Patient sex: M
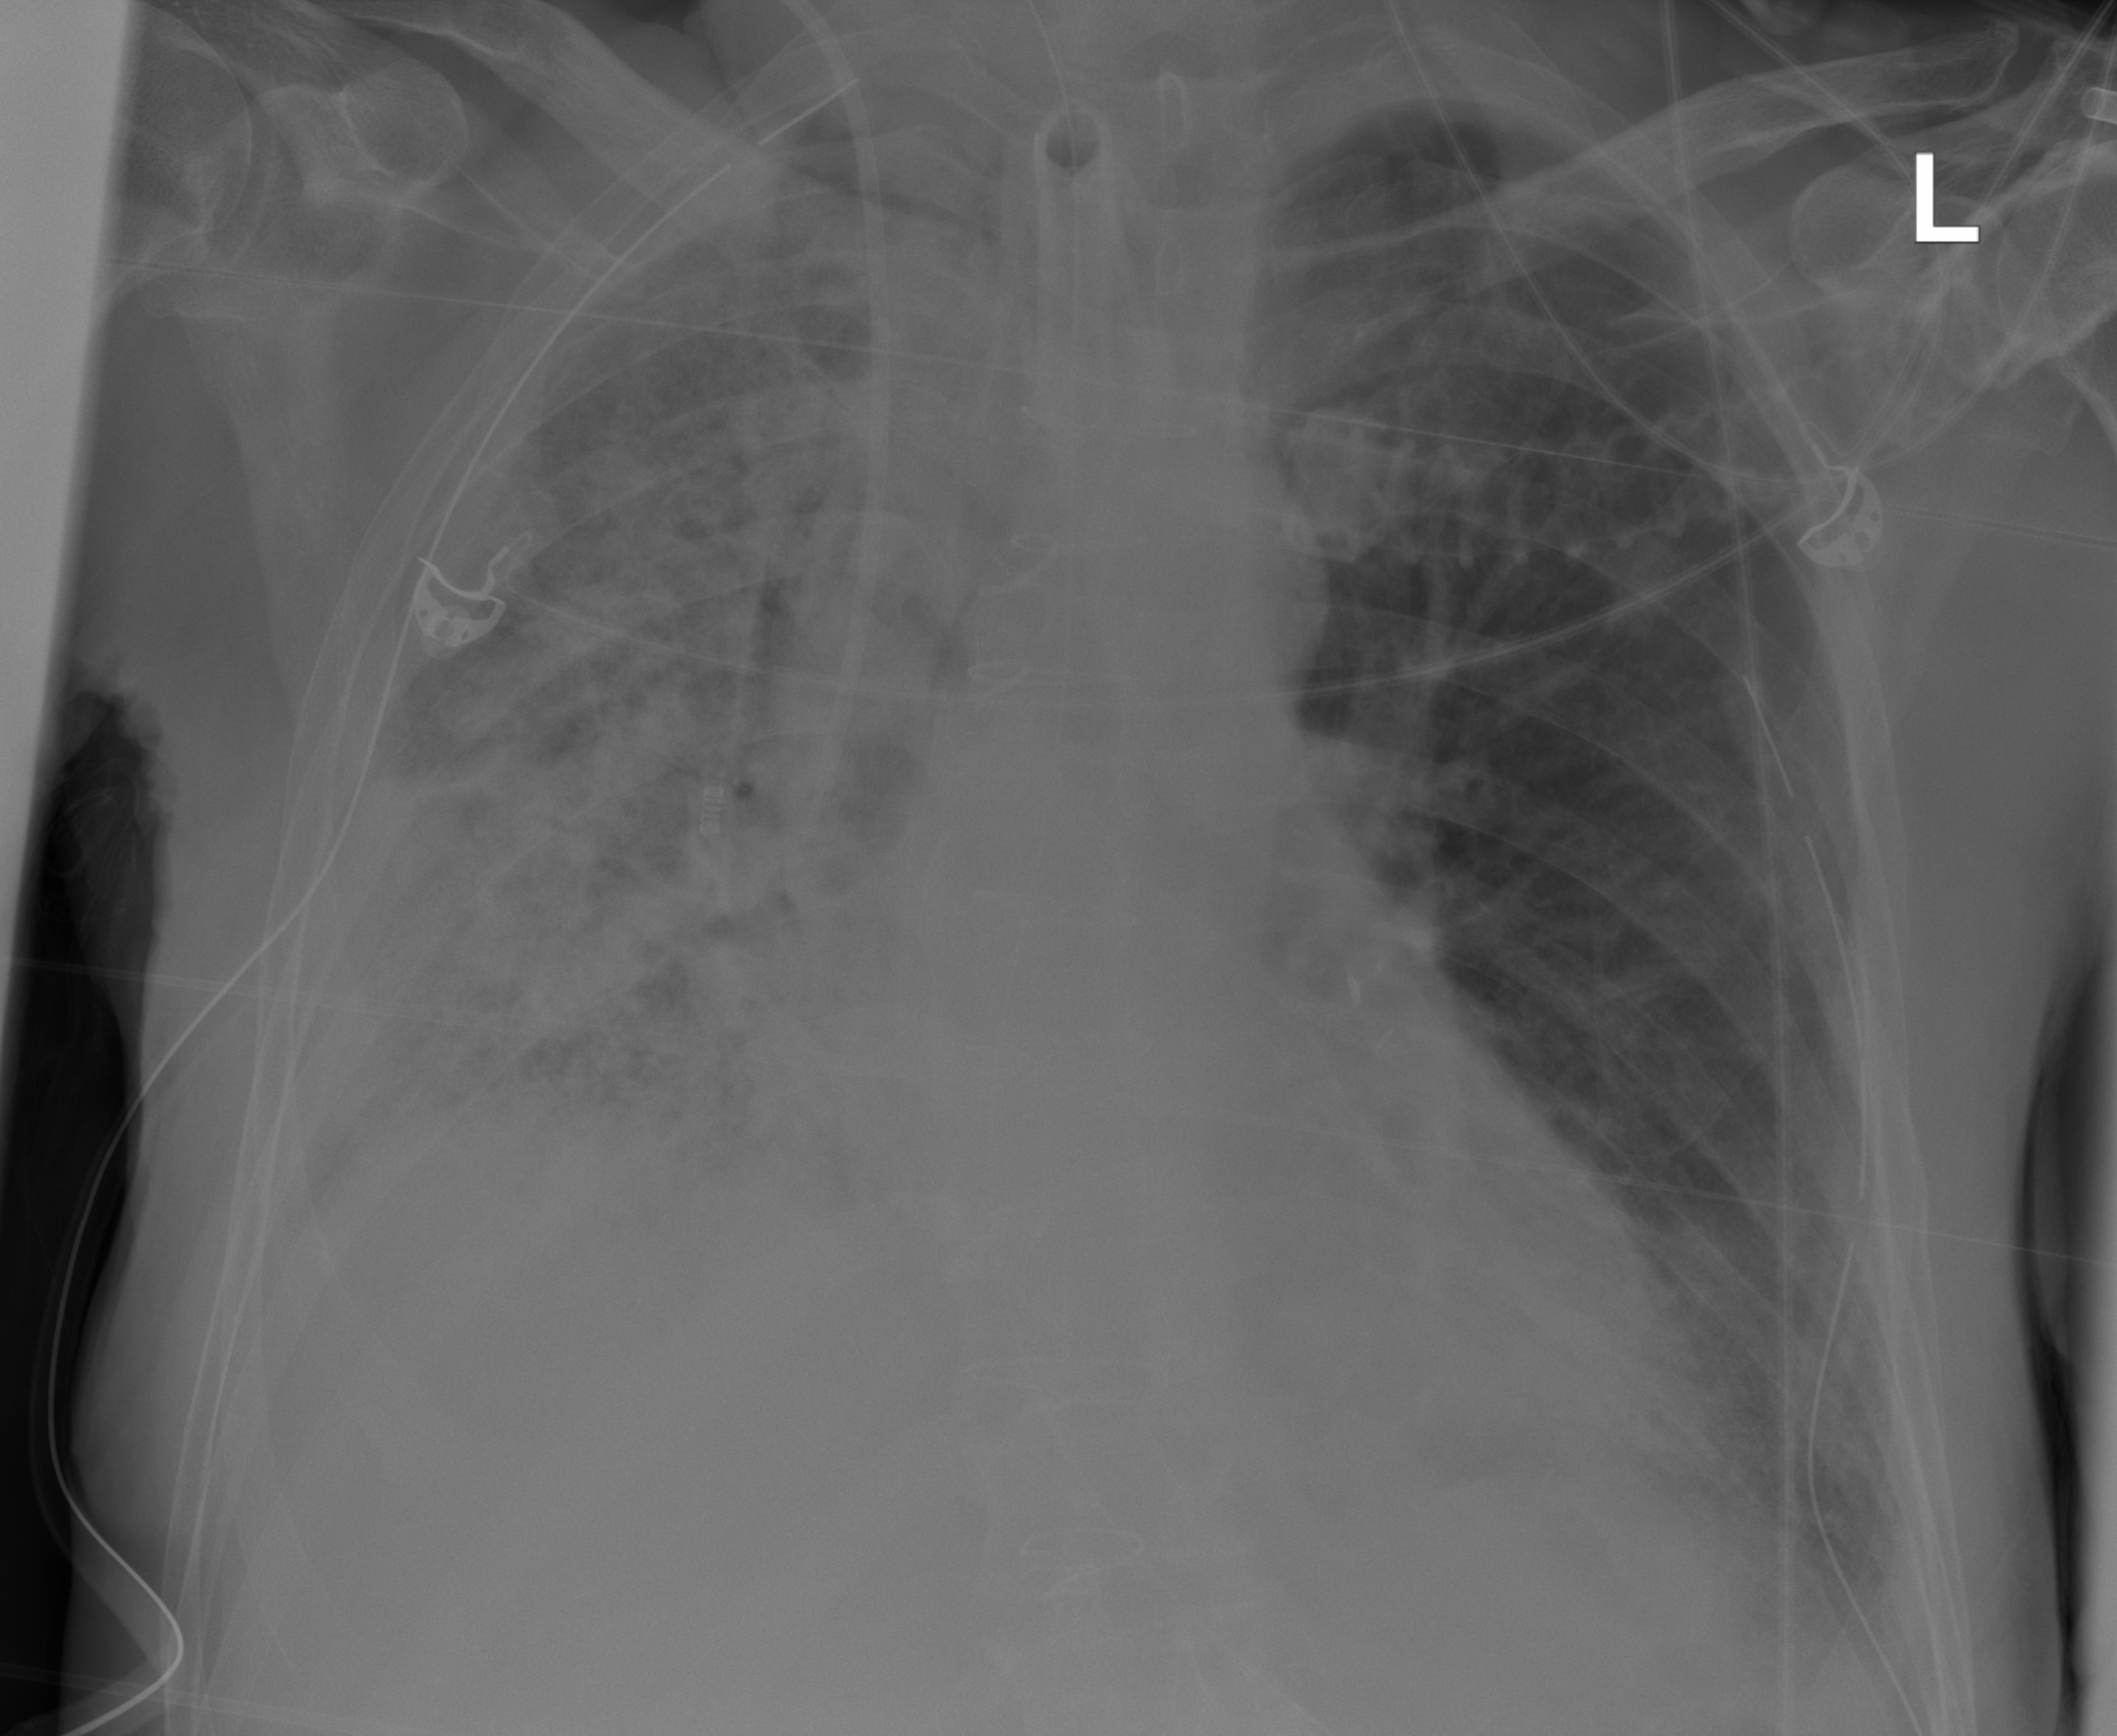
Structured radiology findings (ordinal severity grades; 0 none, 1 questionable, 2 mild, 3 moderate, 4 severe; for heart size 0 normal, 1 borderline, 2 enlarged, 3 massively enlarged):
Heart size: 2
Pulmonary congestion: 1
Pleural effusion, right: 3
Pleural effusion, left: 2
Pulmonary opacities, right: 4
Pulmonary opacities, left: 0
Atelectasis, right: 3
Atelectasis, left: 2